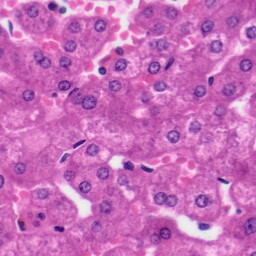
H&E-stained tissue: Liver